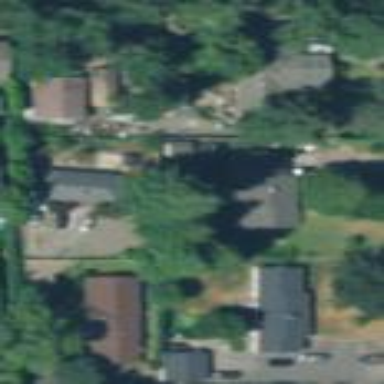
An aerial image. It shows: Residential area consisting of single-family homes.